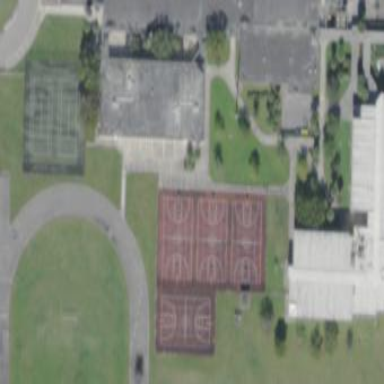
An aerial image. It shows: Basketball court on leisure land pitch.